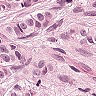
Metastatic tissue present: yes